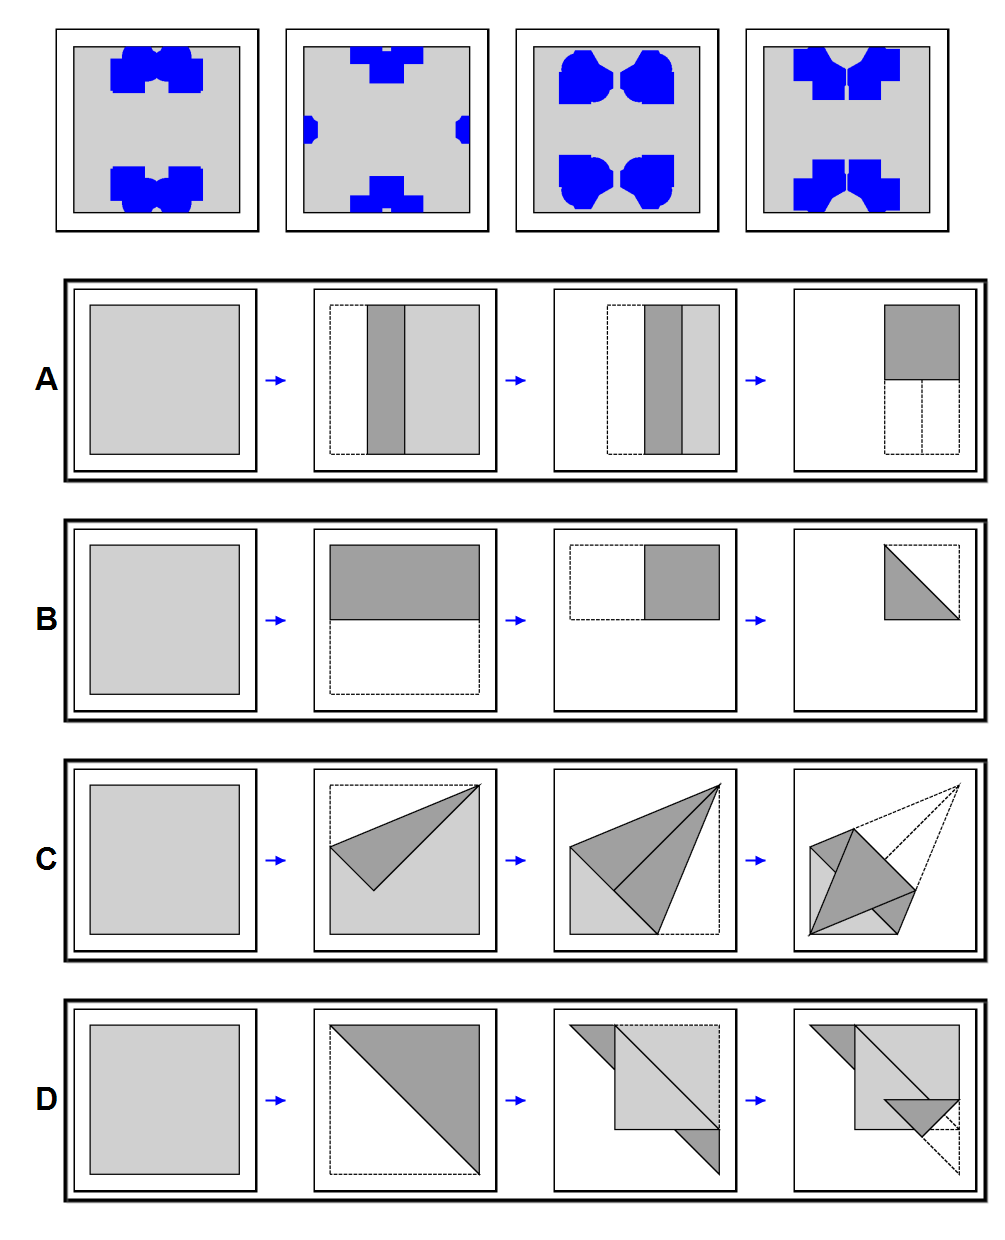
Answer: B